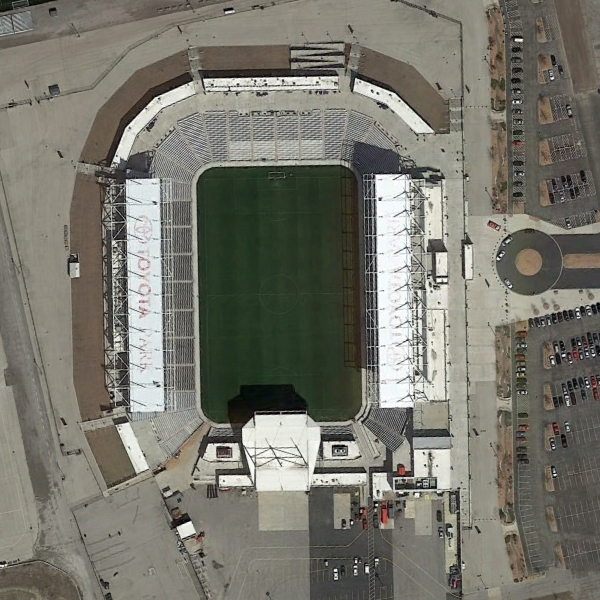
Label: Stadium